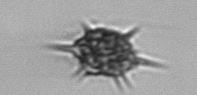
Label: Dictyocha